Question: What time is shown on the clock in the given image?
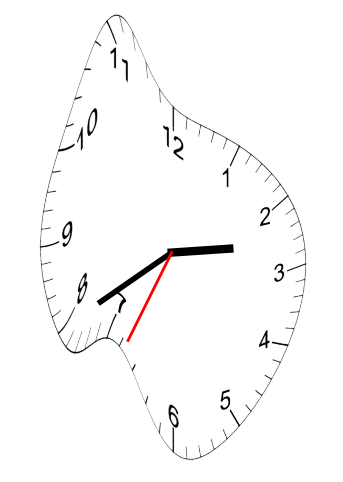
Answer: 02:39:34